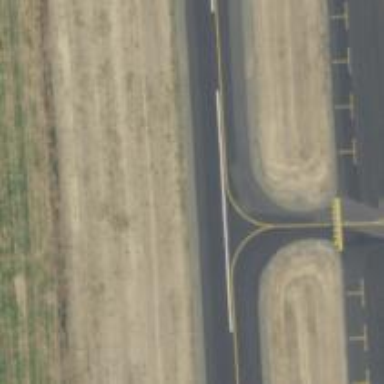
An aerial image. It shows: Runway at airport.